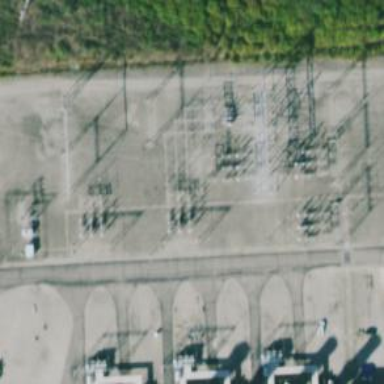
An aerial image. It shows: Switch for power supply.